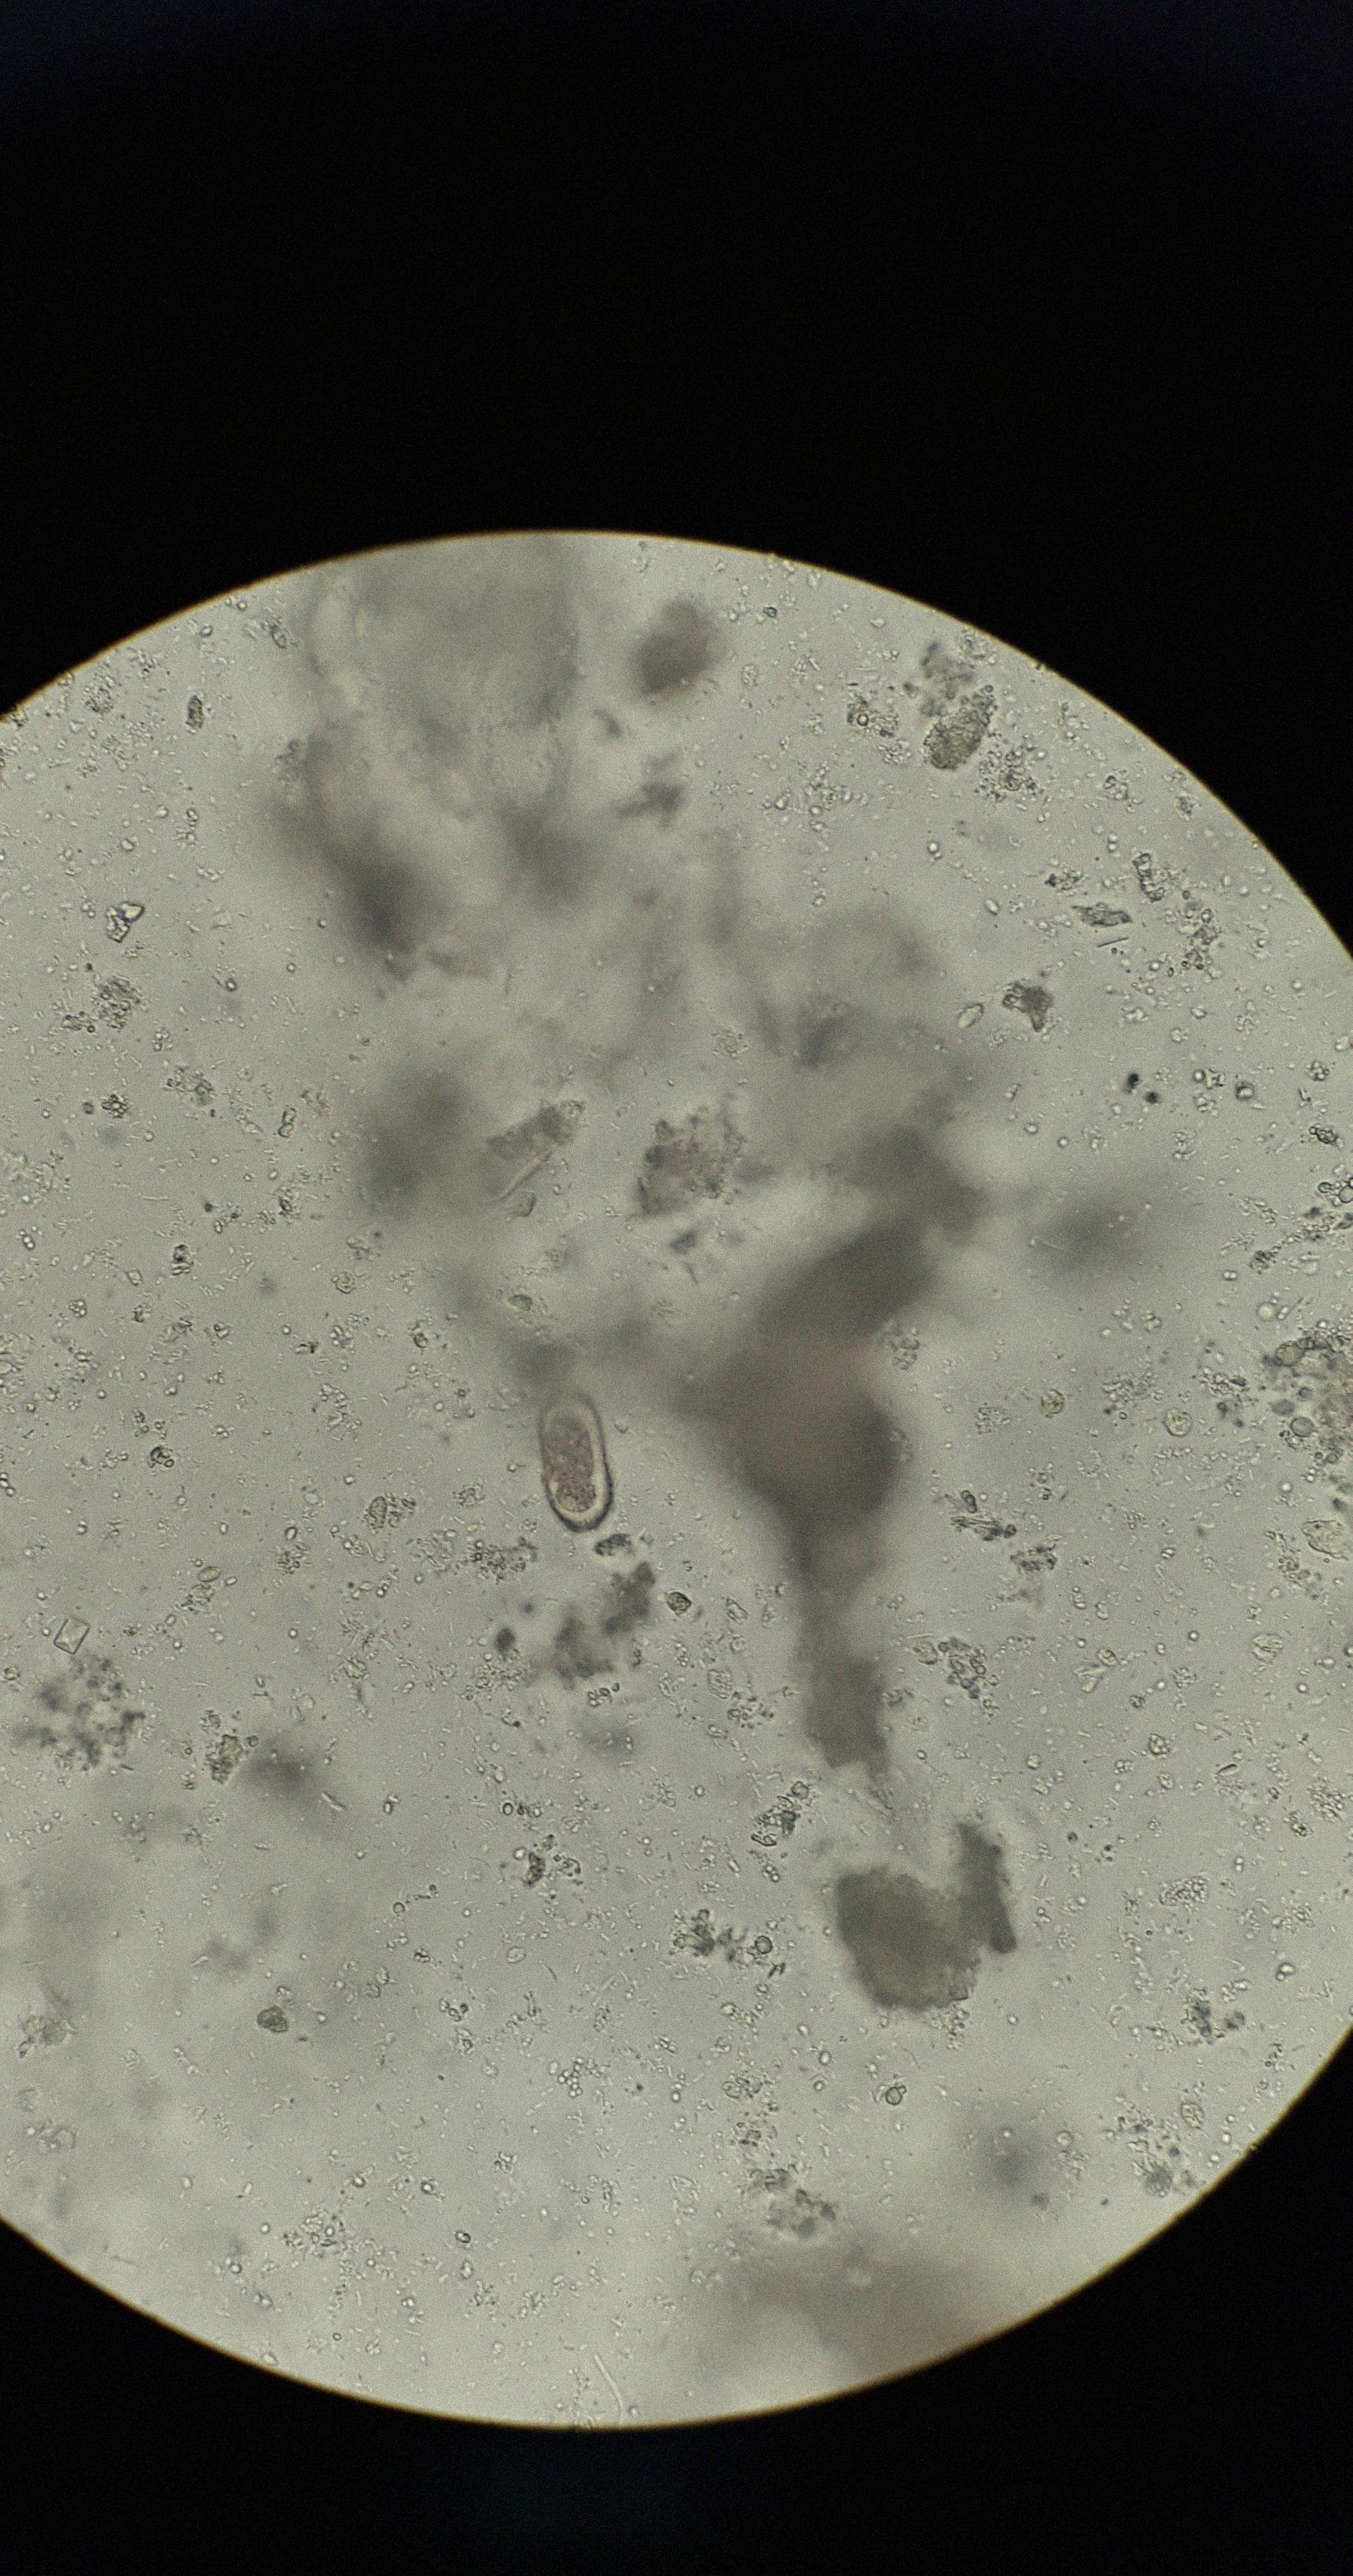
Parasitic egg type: Capillaria philippinensis